Question: How do I set the cell selection color for the view controller listed in the More of a tab view controller on iOS 6?
The default is blue, which looks terrible with an app that uses a non-default color. I'd like to set it to a custom color, if possible, but setting it to grey would do.

This problem is specific to iOS 6 because on iOS 7 a grey selection color is used instead.
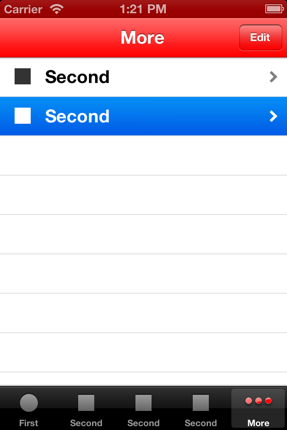
Answer: We can update cell selection color for the view controller listed in the More of a tab view controller on by creating custom datasource for MoreNavigationController.
I have created an sample project which might help - <URL>
In the custom data source object we can override cellForRowAtIndexPath method to set selectedbackgroundView for a cell.
'''
- (UITableViewCell *)tableView:(UITableView *)tableView cellForRowAtIndexPath:(NSIndexPath *)indexPath
{
UITableViewCell *cell = [originalDataSource tableView:tableView cellForRowAtIndexPath:indexPath];
// Set background color
UIView *background = [[UIView alloc] initWithFrame:cell.frame];
background.autoresizingMask = UIViewAutoresizingFlexibleWidth | UIViewAutoresizingFlexibleHeight;
background.backgroundColor = [UIColor whiteColor];
cell.backgroundView = background;
// Set selected background color
UIView *selectionColor = [[UIView alloc] initWithFrame:cell.frame];
selectionColor.backgroundColor = [UIColor greenColor];
selectionColor.autoresizingMask = UIViewAutoresizingFlexibleWidth | UIViewAutoresizingFlexibleHeight;
cell.selectedBackgroundView = selectionColor;
return cell;
}
'''